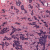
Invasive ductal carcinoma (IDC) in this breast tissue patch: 1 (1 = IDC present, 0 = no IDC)